Interaction volume radius: 5 \u00c5
Interaction volume height: 10 \u00c5
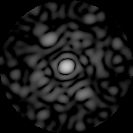
Disorder parameter: 0.801